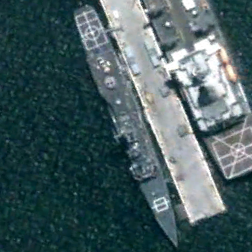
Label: cruiser